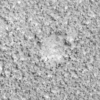
Label: not_dusty